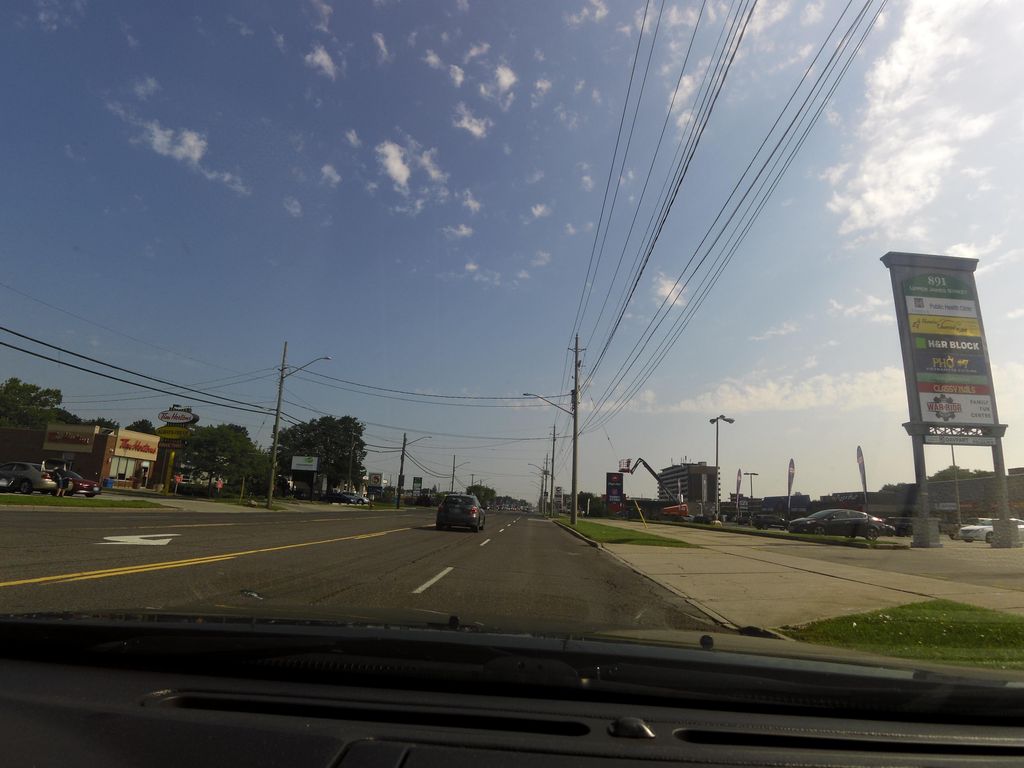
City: hamilton